Question: I have a list of buttons being generated from data, so there are a variable number of buttons. In an old version of the software I am overhauling, they used random custom controls but the result was that there was an infinitely growing horizontal scroller.
It appears I have the exact same XAML but it's not aligning each item horizontally, only vertically

'''
<ScrollViewer Background="#33FFFFFF" HorizontalScrollBarVisibility="Visible" VerticalScrollBarVisibility="Disabled" >
<StackPanel Orientation="Horizontal">
<ItemsControl ItemsSource="{Binding Events}">
<ItemsControl.ItemTemplate>
<DataTemplate>
<Button Margin="10" HorizontalAlignment="Stretch" Background="#FF1B1B1B" BorderThickness="5" BorderBrush="White" Command="{Binding Source={StaticResource Locator}, Path=EventSelector.ViewEventCommand}" CommandParameter="{Binding }">
<Grid Name="tileGridButton" Height="600" Width="400" Margin="5">
<Grid.RowDefinitions>
<RowDefinition Height="5*"></RowDefinition>
<RowDefinition Height="5*"></RowDefinition>
</Grid.RowDefinitions>
<Border Grid.Row="0" Name="tileImageBorder" Margin="5" BorderThickness="1" VerticalAlignment="Stretch" HorizontalAlignment="Center">
<Image Name="tileImage" Margin="0" Source="{Binding ImageURL}"/>
</Border>
<Grid Grid.Row="1" VerticalAlignment="Top">
<Grid.RowDefinitions>
<RowDefinition Height="6*"></RowDefinition>
<RowDefinition Height="4*"></RowDefinition>
</Grid.RowDefinitions>
<TextBlock Grid.Row="0" Name="tileText" Margin="5" Foreground="White" TextAlignment="Center" TextTrimming="CharacterEllipsis" TextWrapping="Wrap" FontSize="30" FontWeight="Bold" Text="{Binding Title}" />
<TextBlock Grid.Row="1" Name="tileDescription" Margin="5" Foreground="White" TextAlignment="Center" TextTrimming="CharacterEllipsis" TextWrapping="Wrap" FontSize="25" FontWeight="Bold" Text="{Binding EventTimeBegin}" />
</Grid>
</Grid>
</Button>
</DataTemplate>
</ItemsControl.ItemTemplate>
</ItemsControl>
</StackPanel>
</ScrollViewer>
'''
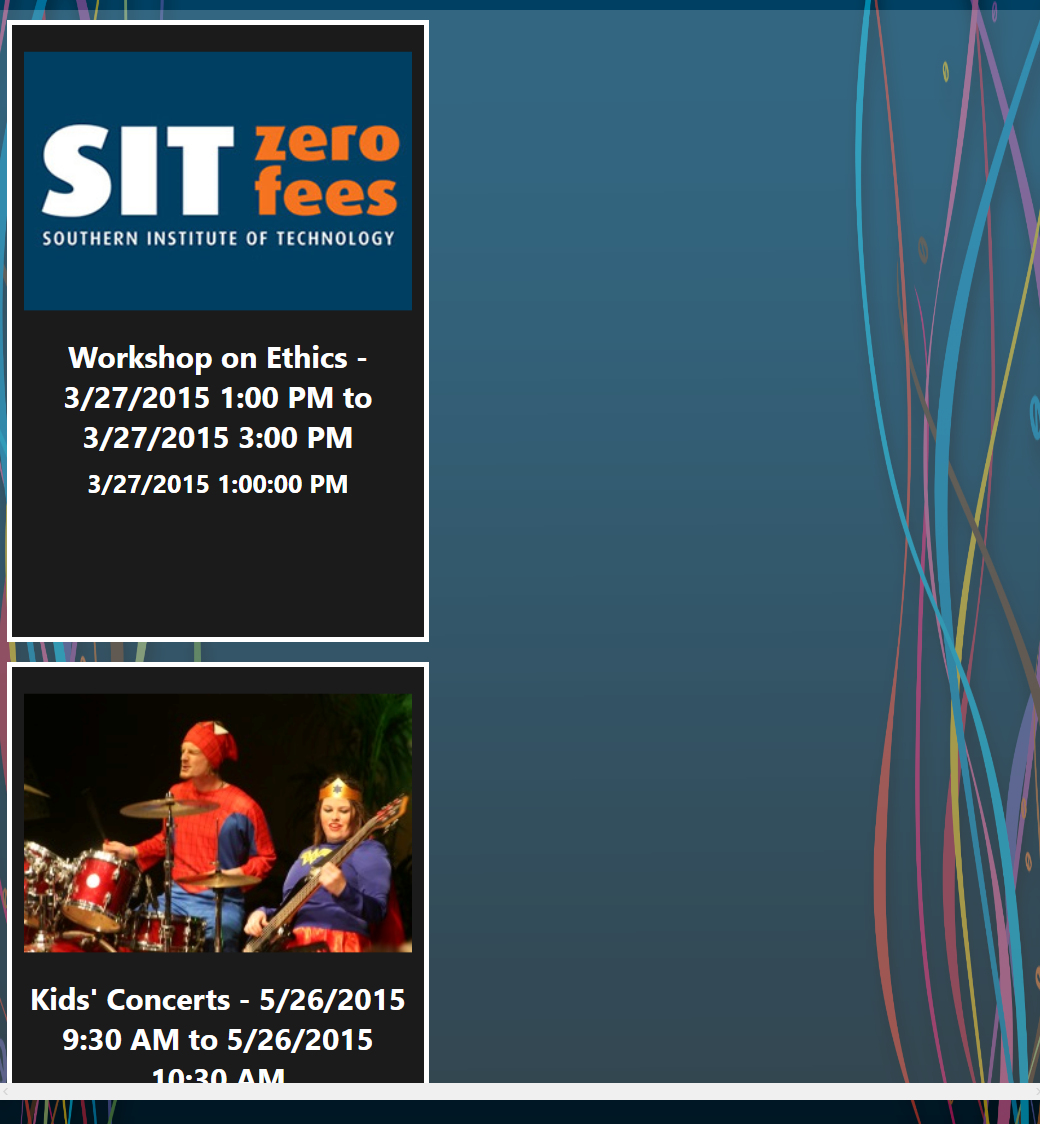
Answer: First of all your is pretty much useless because it only contains a single item, the .
Instead you need to change your so that it uses a as its method of laying out items inside the ...
'''
<ItemsControl ...>
<ItemsControl.ItemsPanel>
<ItemsPanelTemplate>
<StackPanel Orientation="Horizontal"/>
<ItemsPanelTemplate>
</ItemsControl.ItemsPanel>
<ItemsControl.ItemTemplate>
.....
'''